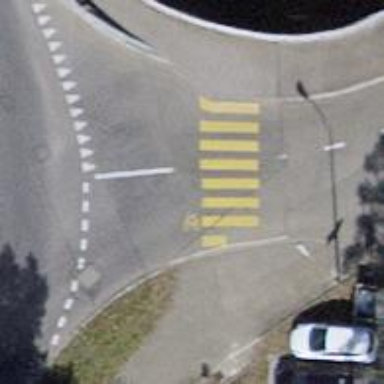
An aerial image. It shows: Marked zebra crossing on the road.